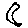
Label: moon